Question: I'm working on <URL>. It works without problem when I execute the application and product in eclipse IDE, but when I export and execute it, I got this error in the log file.

'''
!ENTRY org.eclipse.equinox.ds 4 0 2013-01-16 13:27:59.132
!MESSAGE FrameworkEvent ERROR
!STACK 0
org.osgi.framework.BundleException: The bundle "org.eclipse.equinox.ds_1.4.0.v20120522-1841 [3]" could not be resolved. Reason: Missing Constraint: Import-Package: org.eclipse.equinox.internal.util.event; version="1.0.0"
at org.eclipse.osgi.framework.internal.core.AbstractBundle.getResolverError(AbstractBundle.java:1332)
at org.eclipse.osgi.framework.internal.core.AbstractBundle.getResolutionFailureException(AbstractBundle.java:1316)
...
!ENTRY org.eclipse.equinox.ds 4 0 2013-01-16 13:28:00.901
!MESSAGE [SCR] Exception while activating instance org.eclipse.e4.ui.css.swt.internal.theme.ThemeEngineManager@6b8d6157 of component org.eclipse.e4.ui.css.swt.theme
!STACK 0
java.lang.NoClassDefFoundError: org/eclipse/swt/widgets/Display
at java.lang.Class.getDeclaredMethods0(Native Method)
at java.lang.Class.privateGetDeclaredMethods(Class.java:2442)
'''
Referring from <URL>, I understand that I've got a newer version of a plug-in without its dependencies, and there is something wrong in the runtime path. However, I'm not sure exactly what might cause this error.
What might be wrong? Why I have this error only when I execute it as standalone?
## ADDED
I have build.properties file
'''
output.. = bin/
bin.includes = META-INF/, plugin.xml, .
source.. = src/
'''
This is MANIFEST.MF file
'''
Manifest-Version: 1.0
Bundle-ManifestVersion: 2
Bundle-Name: Refactorer
Bundle-SymbolicName: edu.utexas.seal.refactorer;singleton:=true
Bundle-Version: 1.0.0.qualifier
Bundle-Activator: edu.utexas.seal.refactorer.Activator
Bundle-Vendor: PROSSEEK
Bundle-RequiredExecutionEnvironment: J2SE-1.5
Bundle-ActivationPolicy: lazy
Require-Bundle: org.eclipse.core.runtime;bundle-version="3.8.0",
org.eclipse.jdt;bundle-version="3.8.0",
org.eclipse.jdt.core;bundle-version="3.8.2",
org.eclipse.core.resources;bundle-version="3.8.1",
org.eclipse.text;bundle-version="3.5.200",
org.eclipse.jdt.ui;bundle-version="3.8.1",
org.eclipse.jdt.core.manipulation;bundle-version="1.5.0",
org.eclipse.ltk.ui.refactoring;bundle-version="3.7.0",
org.eclipse.jdt.core.manipulation;bundle-version="1.5.0",
org.eclipse.ltk.core.refactoring;bundle-version="3.6.0",
org.eclipse.jface.text;bundle-version="3.8.1",
org.eclipse.core.expressions;bundle-version="3.4.401",
org.eclipse.core.externaltools;bundle-version="1.0.100",
org.eclipse.jface;bundle-version="3.8.101",
edu.utexas.seal.utilities;bundle-version="1.0.0",
org.eclipse.core.filebuffers;bundle-version="3.5.200"
Bundle-ClassPath: .
Export-Package: edu.utexas.seal.refactorer
'''
I have only one item: "." in Bundle-ClassPath.
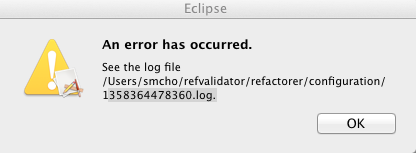
Answer: ## Missing org.eclipse.equinox.util
I recompiled the project first, and then checked I have all the required plugins from the complaints in the log file, and then I found that I was missing the 'org.eclipse.equinox.util', I guess it should have been included automatically. After the including, some of the errors are just gone and I found that I have two more errors.

## The execution environment issue
I setup the "Execution Environment" as JavaSE-1.5, and this was an issue as the Java couldn't recognize @Override to cause the 'Must Override a Superclass Method' errors.

I got a hint from this site.
<URL>
## Runtime level
I also had to change the '/ECLIPSE/configuration/config.ini' file.
'''
osgi.bundles=org.eclipse.equinox.common@2:start,org.eclipse.update.configurator@3:
start,org.eclipse.equinox.ds@3 <-- (From 2 to 3)
:start,org.eclipse.core.runtime@start
'''
I don't know whether it's eclipse bug or not, I got a hint from <URL>.
## Some tips that I found useful
- '-consoleLog'- <URL>-